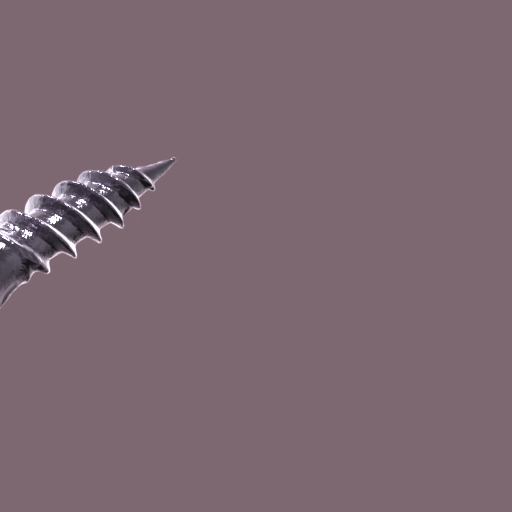
Label: screw